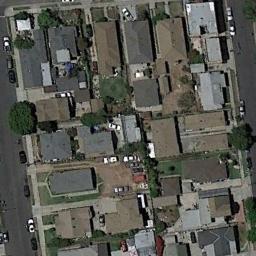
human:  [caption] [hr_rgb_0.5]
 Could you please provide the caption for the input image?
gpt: There are cars on both sides of the street .

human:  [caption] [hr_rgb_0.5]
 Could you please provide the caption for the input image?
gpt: A dense residential area has lots of houses next to each other is surrounded by some roads .

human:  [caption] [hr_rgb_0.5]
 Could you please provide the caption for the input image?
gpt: There are many roads and neatly arranged houses and trees and many vehicles in densely populated areas .

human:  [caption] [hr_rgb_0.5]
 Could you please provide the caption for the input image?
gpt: The dense residential is next to the road with some cars .

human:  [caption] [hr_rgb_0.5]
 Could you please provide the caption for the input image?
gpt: There are brown and black buildings on dense residential area .